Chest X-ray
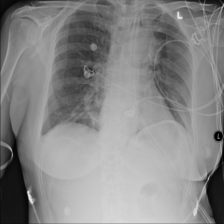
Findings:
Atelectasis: negative
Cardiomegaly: negative
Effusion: negative
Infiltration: negative
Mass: negative
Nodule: negative
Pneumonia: negative
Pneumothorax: negative
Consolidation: negative
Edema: negative
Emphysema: negative
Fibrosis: negative
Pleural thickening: negative
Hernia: negative